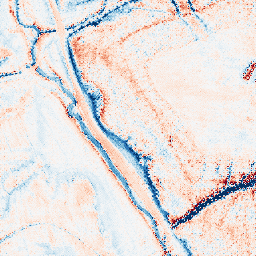
Category: trend_removal
Decomposition family: local_polynomial
Decomposition parameters: window_size: 21
degree: 2
Upsampling method: regularized
Upsampling parameters: scale: 2
lambda_reg: 0.1
Upsampling scale: 2